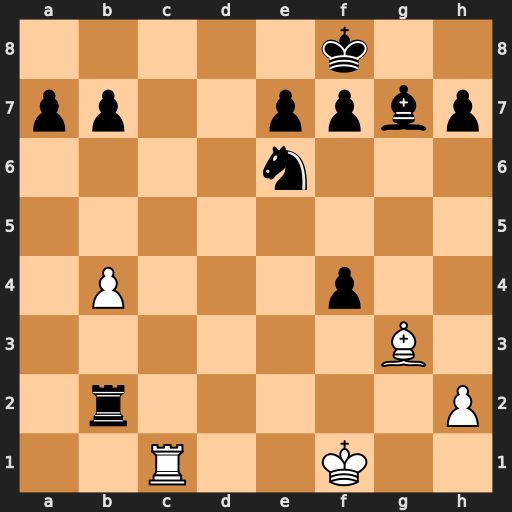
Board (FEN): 5k2/pp2ppbp/4n3/8/1P3p2/6B1/1r5P/2R2K2
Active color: w
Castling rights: -
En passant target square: -
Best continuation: Rc8+ Nd8 Rxd8#